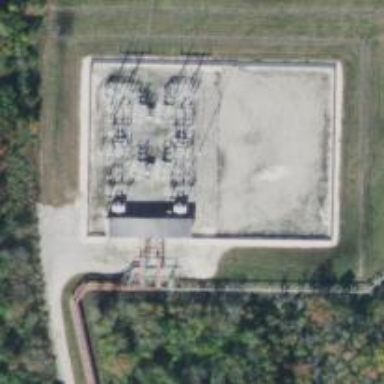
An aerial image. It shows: Switch for power supply.